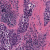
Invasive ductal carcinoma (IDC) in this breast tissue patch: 0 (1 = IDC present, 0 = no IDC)